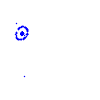
Particle: proton